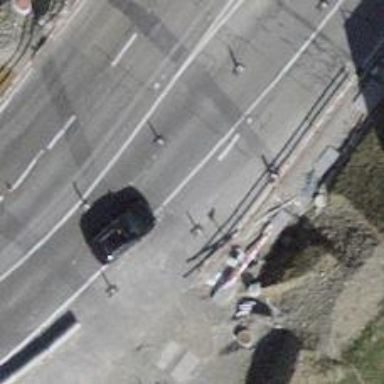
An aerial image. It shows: Secondary road with asphalt surface.